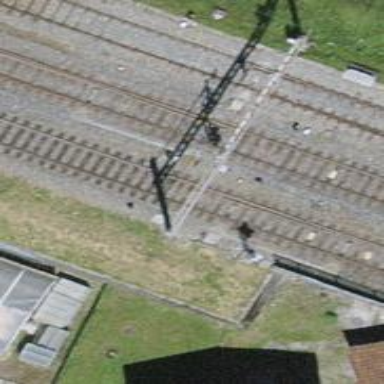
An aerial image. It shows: Railway track with contact line for electrification.